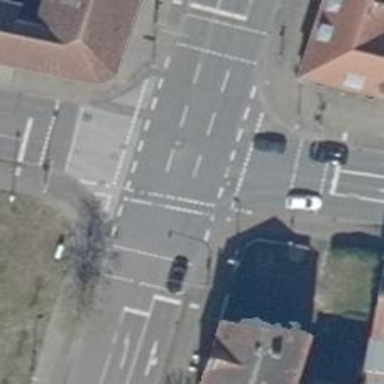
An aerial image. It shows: Road with traffic signals.